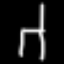
Label: chair